Question: I wrote a script for login in php/html in other system. It was working well with that system. Now I imported the files in another system. Now, whenever I open the admin.php script, it gives username as the db username and password of that in username and password field respectively. I am unable to fix it.
Php script:
'''
<?php
session_start();
$error_msg = "";
// If the admin isn't logged in, try to log them in
if (!isset($_SESSION['a_id'])) {
if (isset($_POST['submit'])) {
// Connect to the database
require_once('connectvars.php');
$dbc = mysqli_connect(DB_HOST, DB_USER, DB_PASSWORD, DB_NAME);
// Grab the user-entered log-in data
$user_username = mysqli_real_escape_string($dbc, trim($_POST['username']));
$user_password = mysqli_real_escape_string($dbc, trim($_POST['password']));
if (!empty($user_username) && !empty($user_password)) {
// Look up the username and password in the database
$query = "SELECT a_id, a_name FROM admin WHERE a_name = '$user_username' AND a_password = '$user_password'";
$data = mysqli_query($dbc, $query);
if (mysqli_num_rows($data) == 1) {
// The log-in is OK so set the user ID and username session vars (and cookies), and redirect to the home page
$row = mysqli_fetch_array($data);
$_SESSION['a_id'] = $row['a_id'];
$_SESSION['a_name'] = $row['a_name'];
setcookie('a_id', $row['a_id'], time() + (60 * 60 * 24 * 30)); // expires in 30 days
setcookie('a_name', $row['a_name'], time() + (60 * 60 * 24 * 30)); // expires in 30 days
// $home_url = 'http://' . $_SERVER['HTTP_HOST'] . dirname($_SERVER['PHP_SELF']) . '/index.php';
// header('Location: ' . $home_url);
}
else {
// The username/password are incorrect so set an error message
$error_msg = 'Sorry, you must enter a valid username and password to log in.';
}
}
else {
// The username/password weren't entered so set an error message
$error_msg = 'Sorry, you must enter your username and password to log in.';
}
}
echo "You need to log in.";
}
?>
<!DOCTYPE html PUBLIC "-//W3C//DTD XHTML 1.0 Transitional//EN"
"http://www.w3.org/TR/xhtml1/DTD/xhtml1-transitional.dtd">
<html xmlns="http://www.w3.org/1999/xhtml" xml:lang="en" lang="en">
<head>
<meta http-equiv="Content-Type" content="text/html; charset=utf-8" />
<title> Log In Admin</title>
<style>
label
{
display: inline-block;
width: 140px;
}
</style>
<link rel="stylesheet" type="text/css" href="style.css" />
</head>
<body>
<h3> Log In Admin</h3>
<?php
// If the session var is empty, show any error message and the log-in form; otherwise confirm the log-in
if (empty($_SESSION['a_id'])) {
echo '<p class="error">' . $error_msg . '</p>';
?>
<form method="post" action="<?php echo $_SERVER['PHP_SELF']; ?>">
<fieldset>
<legend>Log In</legend>
<label for="username">Admin Name:</label>
<input type="text" name="username" value="<?php if (!empty($user_username)) echo $user_username; ?>" /><br />
<label for="password">Password:</label>
<input type="password" name="password" />
</fieldset>
<input type="submit" value="Log In" name="submit" />
</form>
<p> It is log in page for admin. If you are user and want to log in , click <a href="login.php"> here </a> </p>
<?php
}
else {
// Confirm the successful log-in
echo'You are logged in as ' . $_SESSION['a_name'] ;
?>
</body>
</html>
<html>
<head>
<title>
Admin Page
</title>
</head>
<body>
<h5> What do you want </h5>
<a href="question_records.php"> Manage Questions</a><br>
<a href="user_records.php"> Manage Users </a><br>
<a href="logout_admin.php"> Log Out </a>
</body>
</html>
<?php
}
?>
'''
I am using xampp server.
The page is like this:

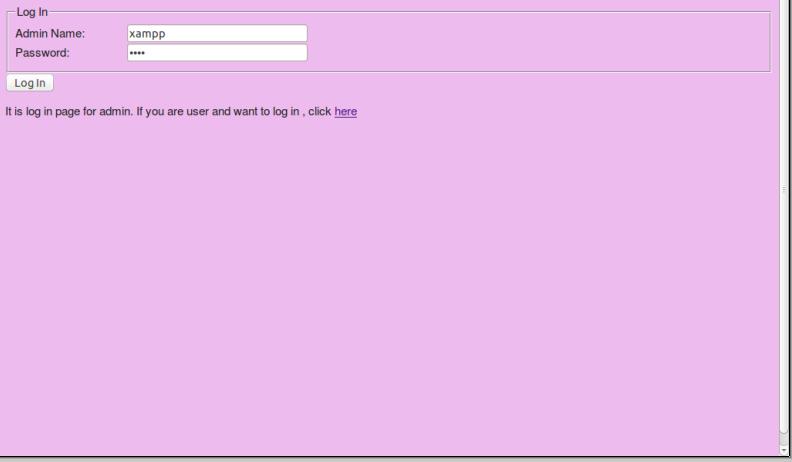
Answer: Your browser is saving and auto-completing your username and password.
You could try 'autocomplete="off"' within your password form element, or randomly change form element names, but I would highly recommend against that. If a user wants to save their credentials, that's their business.
If you want to debug on your own browser but do not wish for your browser to auto-fill, you can disable it (chrome, search passwords in settings):
>